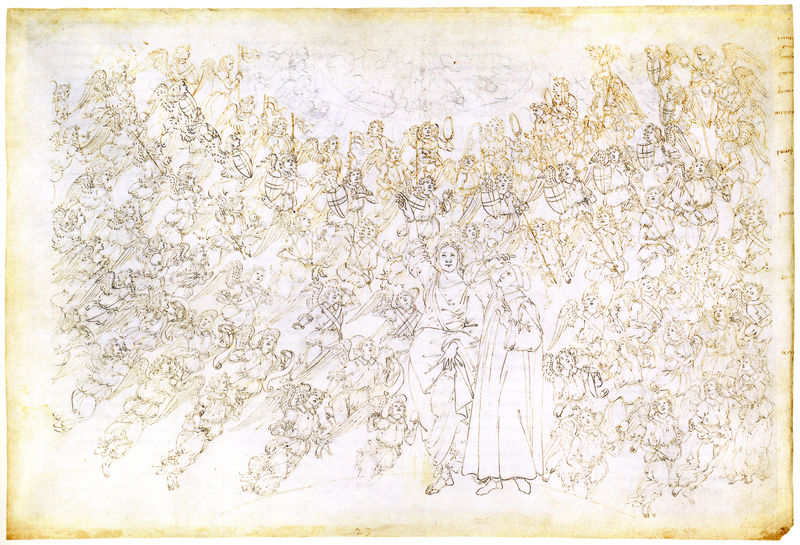
Titel: Die Göttliche Komödie. Paradiso XXVIII.
Künstler: Sandro Botticelli
Standort: Berlin
Institution: Kupferstichkabinett
Schlagwörter: angriff, blau, feder, flügel, gruppe, hand, himmel, mann, umhang, weiß, gelb, menschen, frau, geste, grau, kleid, männer, schwarz, skizze, zeichnung, blick, alt, gesichter, mütze, falten, mensch, gehen, gewand, mantel, paar, blatt, instrumente, rosa, fliegen, kreis, rund, engel, putto, kopfbedeckung, füße, schrift, papier, zwei, grafik, graphik, violett, klein, vergilbt, linien, rand, figuren, kuppel, lanze, soldaten, wandmalerei, zeigen, striche, unscharf, paradies, schild, tusche, froh, antike, buch, viele, illustration, schilder, waffen, durcheinander, fliegend, reihe, entwurf, viel, armee, heer, bleistiftzeichnung, reihen, reihung, leben, antik, hölle, verdammte, reise, mittelalter, dante, chor, mönch, posaunen, heilige, fresko, dürer, kreisförmig, posaune, heere, detailgetreu, erzengel, putti, petrus, prophet, schwebend, wanderung, gekreuzt, führung, inferno, federzeichnung, schar, vorzeichnung, zechnung, schilde, weisen, scharen, gewimmel, apostel, beschädigt, seher, botticelli, detailgenau, kreisform, himmlisch, himmelschar, sünder, cherubim, chöre, heerschar, jünges gericht, göttliche komödie, vergil, serafin, divina commedia, angegilbt, bemerkungen, chor der engel, chro der engel, dante alighieri, dante im himmel, empyräum, engelsscharen, himmelsrose, himmlische herrscharen, lobsingen, paradiso, pardies, sandro botticelli, schare, serafinen, schildt, häufung